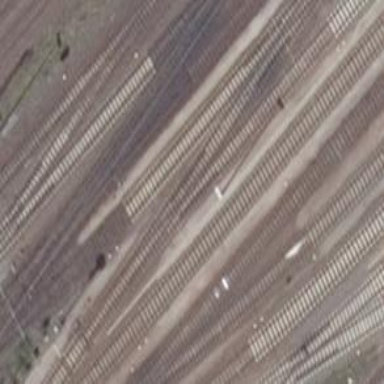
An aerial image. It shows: Railway yard with electrified contact lines.